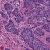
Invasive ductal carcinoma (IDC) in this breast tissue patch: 1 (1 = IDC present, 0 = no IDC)